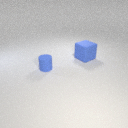
large blue rubber cube to the right of small blue rubber cylinder